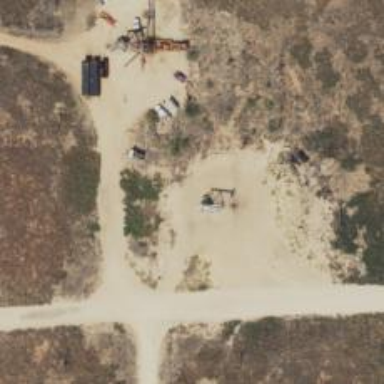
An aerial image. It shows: Petroleum well.